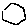
Label: hexagon